Modality: CBCT
Slice 14 of 110
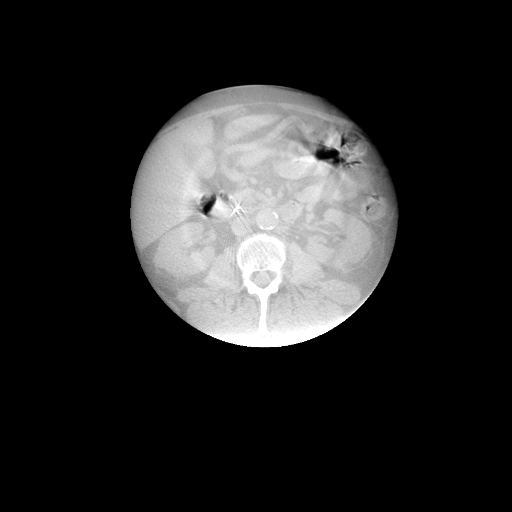